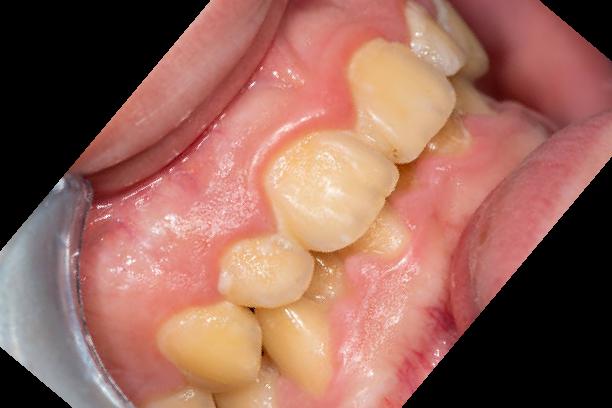
Condition: Gingivitis